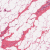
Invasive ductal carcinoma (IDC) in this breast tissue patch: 0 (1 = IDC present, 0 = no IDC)